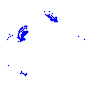
Particle: electron